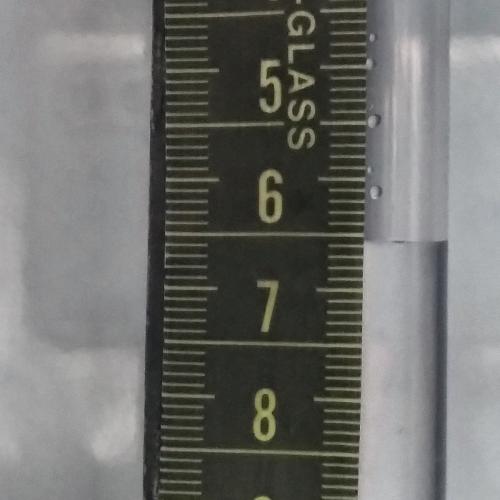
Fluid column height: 6.6 cm